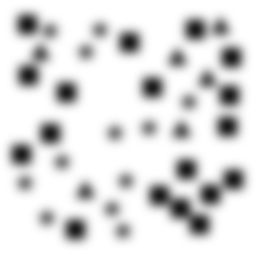
Squares: 18
Triangles: 6
Stars: 12
Total shapes: 36